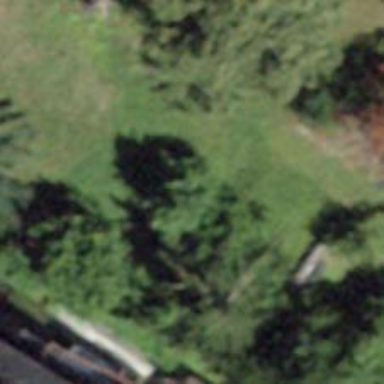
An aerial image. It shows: Single tag "natural: tree."